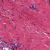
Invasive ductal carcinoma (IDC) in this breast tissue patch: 0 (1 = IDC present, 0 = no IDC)